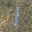
Label: 1